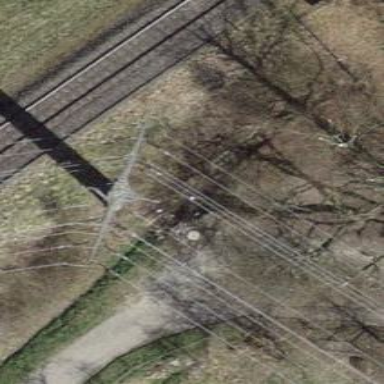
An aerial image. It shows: Power line with 10 cables.